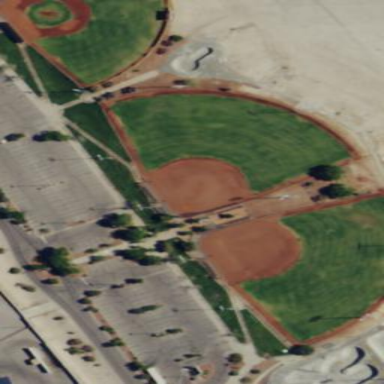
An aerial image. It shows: Softball pitch for leisure and sport activities.